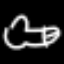
Label: squiggle